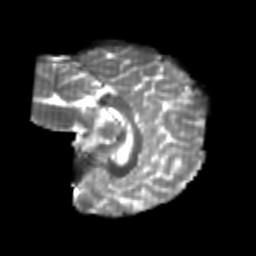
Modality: T2w
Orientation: sagittal
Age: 25
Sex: female
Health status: healthy
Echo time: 0.074 s